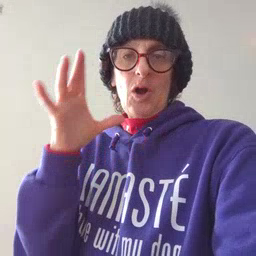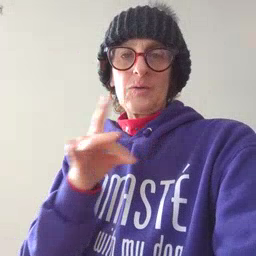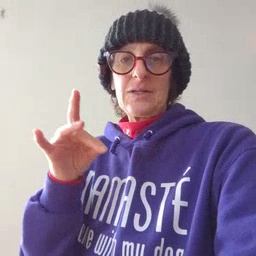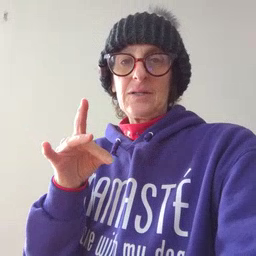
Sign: story